Field crop: tomato
Growth stage: 2
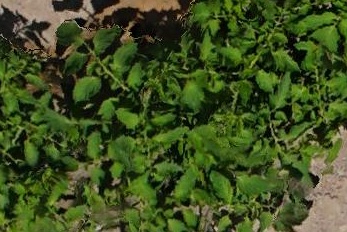
Species: tomato